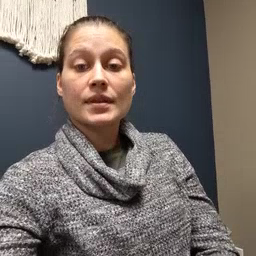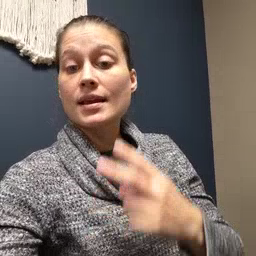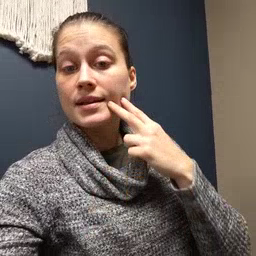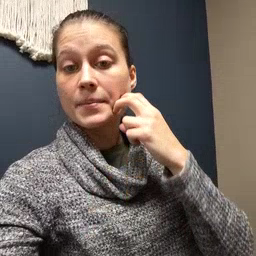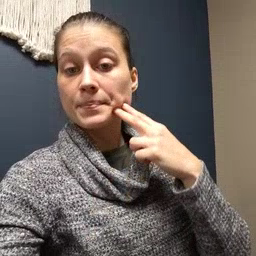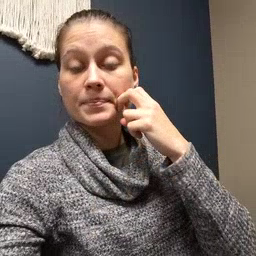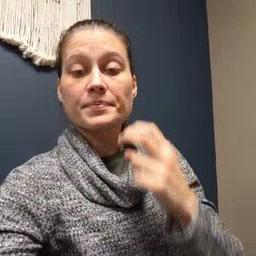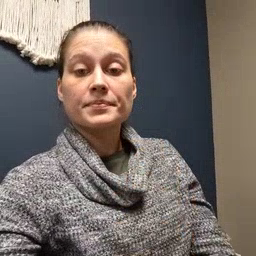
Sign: gum